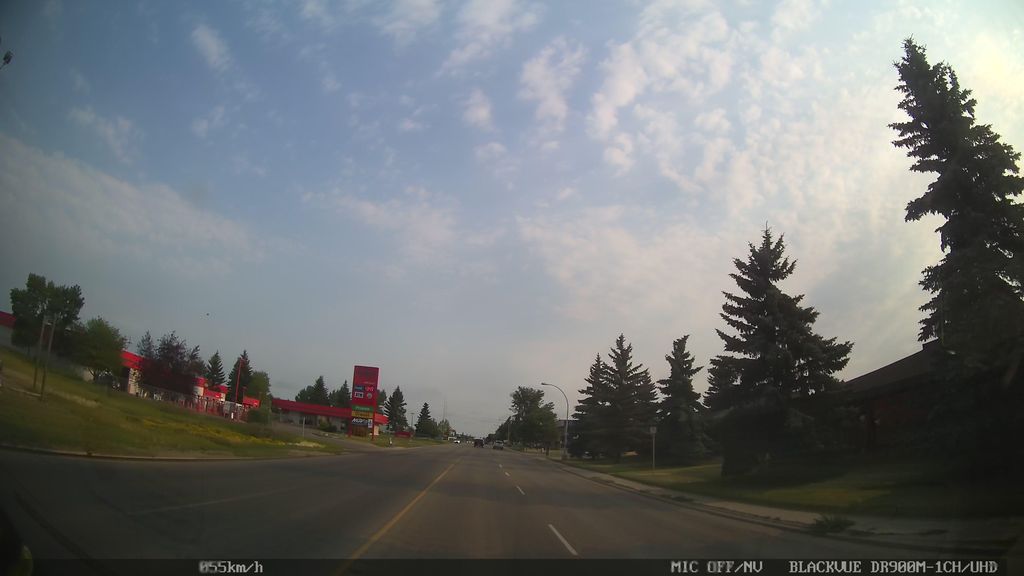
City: edmonton